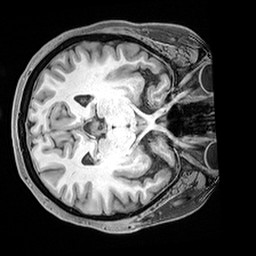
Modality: T1w
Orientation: axial
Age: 42
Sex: female
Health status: healthy
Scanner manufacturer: siemens
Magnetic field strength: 3 T
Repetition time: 2.4 s
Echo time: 0.00217 s